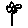
Label: flower